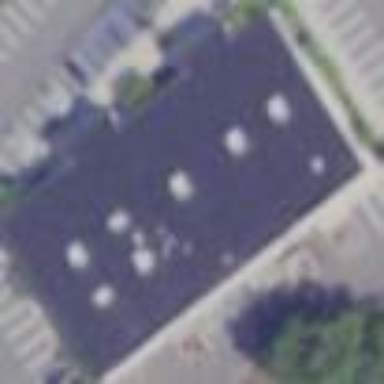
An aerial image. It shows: Building.